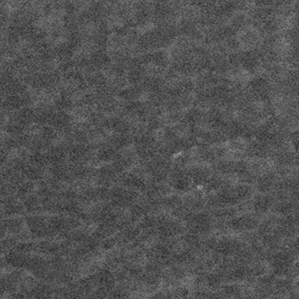
Label: frost